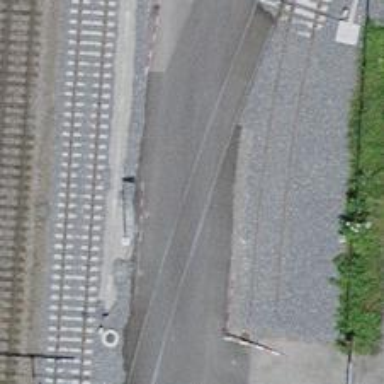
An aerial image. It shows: Railway level crossing.